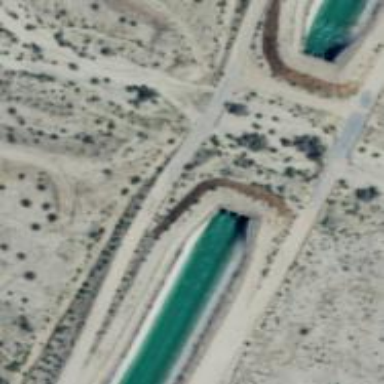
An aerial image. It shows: Culvert tunnel passing under canal.